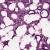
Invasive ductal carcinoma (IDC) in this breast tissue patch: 0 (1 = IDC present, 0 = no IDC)